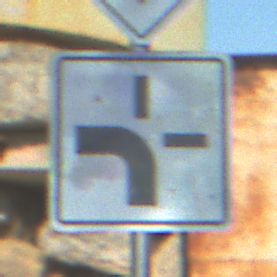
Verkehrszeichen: VerlaufVorfahrtsstrasse1
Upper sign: Vorfahrtsstrasse
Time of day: MorningAfternoon
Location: Outdoor (Suburban)
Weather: Clear
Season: NotSpecified
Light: Natural